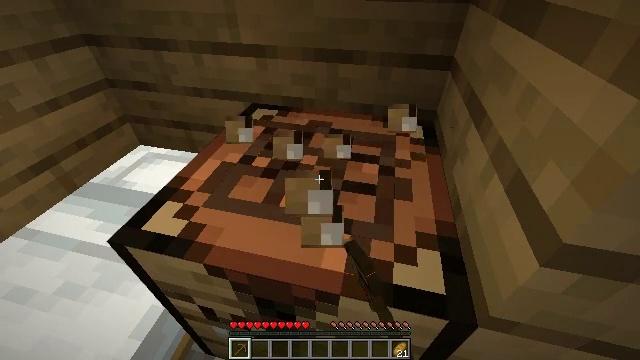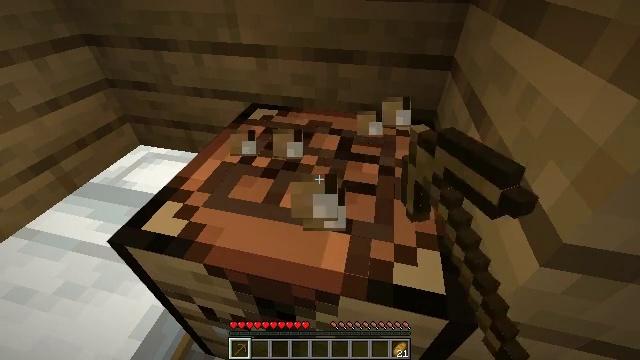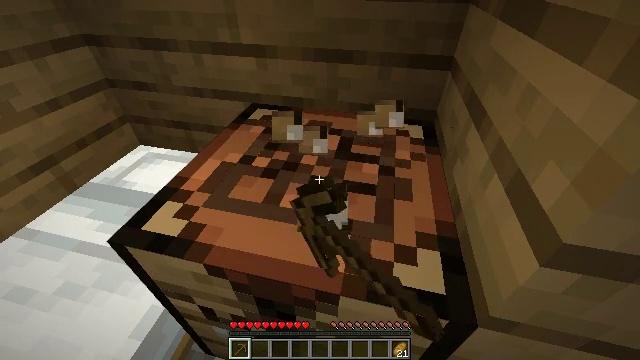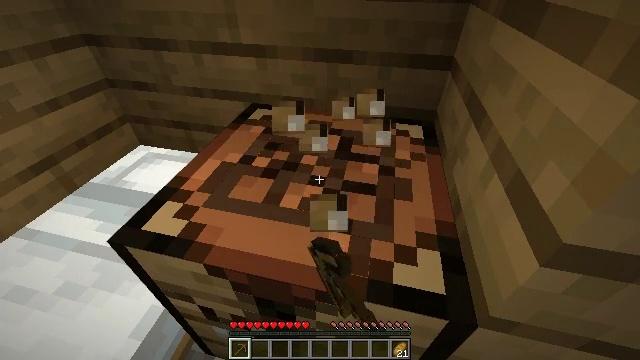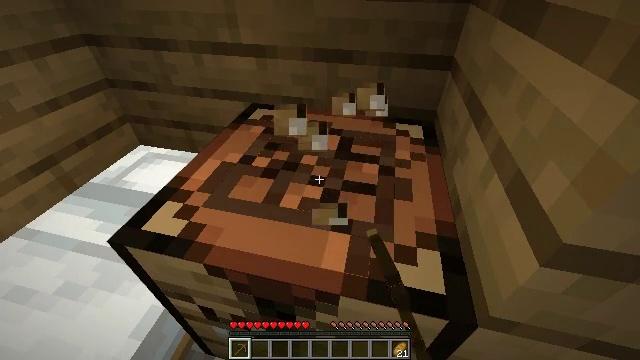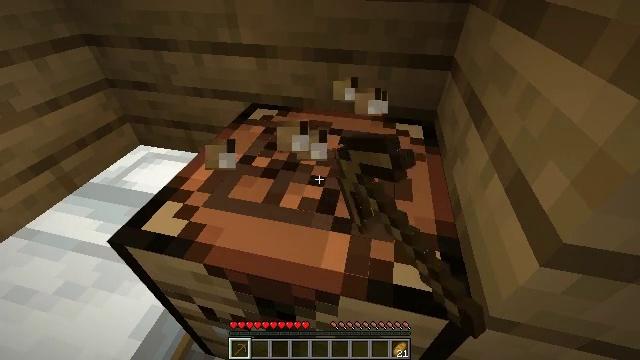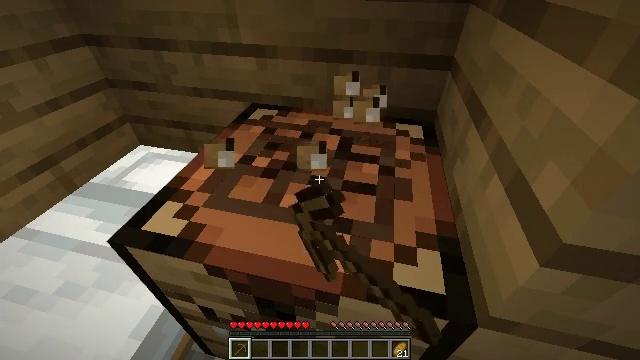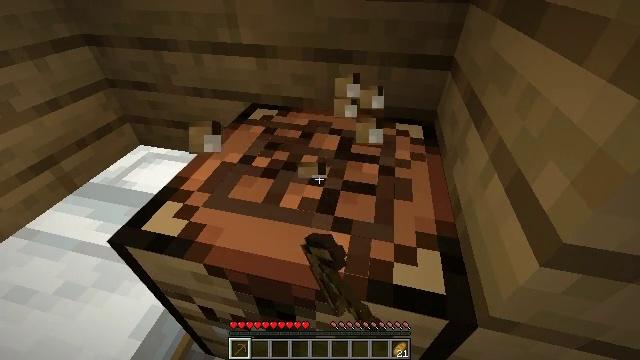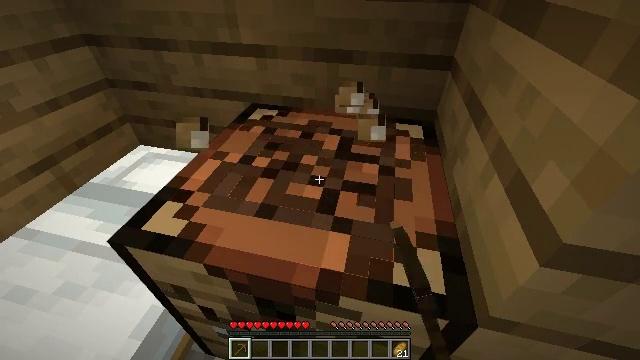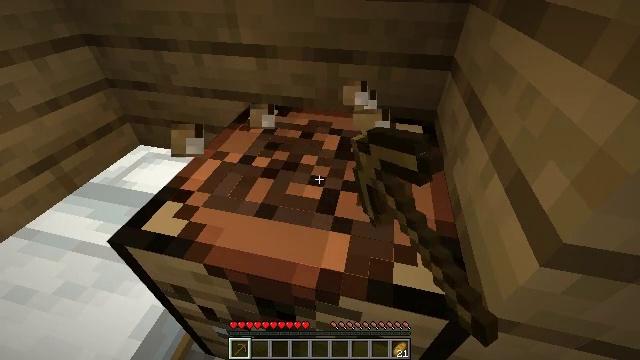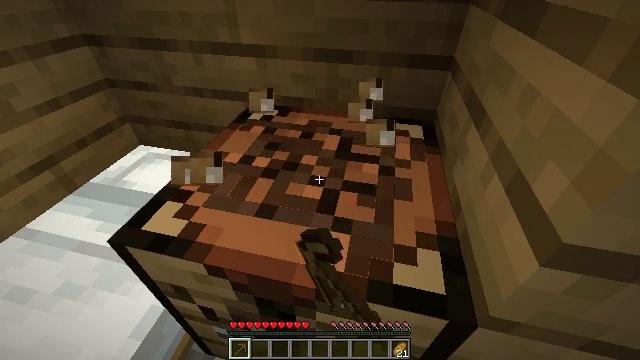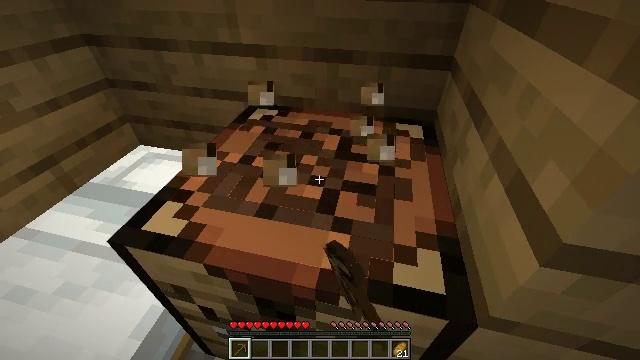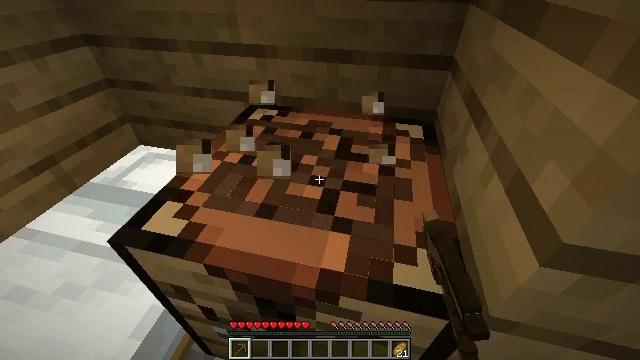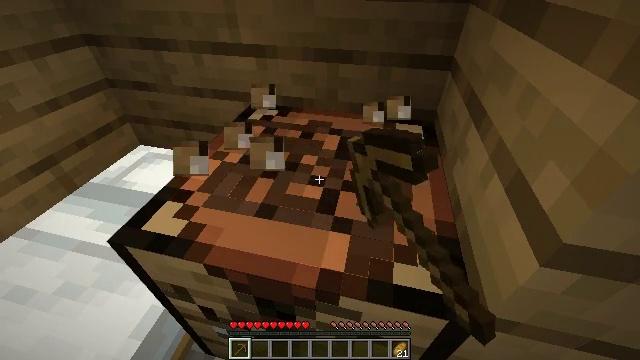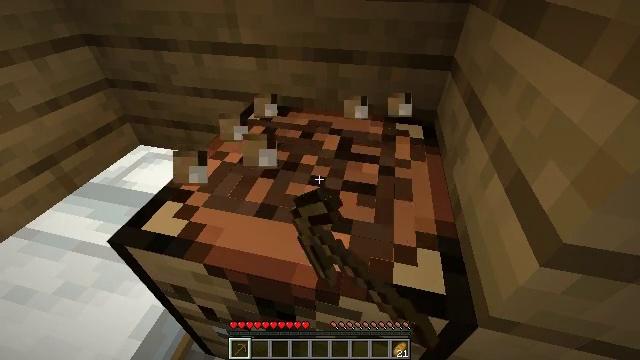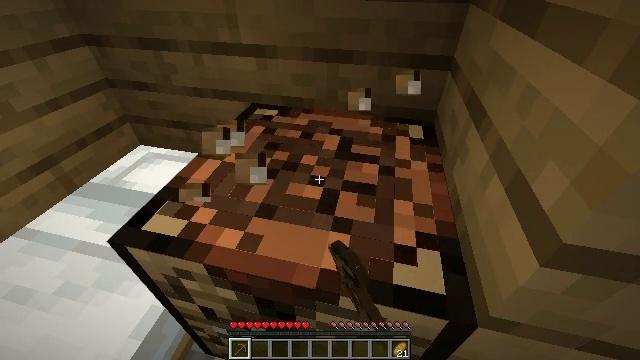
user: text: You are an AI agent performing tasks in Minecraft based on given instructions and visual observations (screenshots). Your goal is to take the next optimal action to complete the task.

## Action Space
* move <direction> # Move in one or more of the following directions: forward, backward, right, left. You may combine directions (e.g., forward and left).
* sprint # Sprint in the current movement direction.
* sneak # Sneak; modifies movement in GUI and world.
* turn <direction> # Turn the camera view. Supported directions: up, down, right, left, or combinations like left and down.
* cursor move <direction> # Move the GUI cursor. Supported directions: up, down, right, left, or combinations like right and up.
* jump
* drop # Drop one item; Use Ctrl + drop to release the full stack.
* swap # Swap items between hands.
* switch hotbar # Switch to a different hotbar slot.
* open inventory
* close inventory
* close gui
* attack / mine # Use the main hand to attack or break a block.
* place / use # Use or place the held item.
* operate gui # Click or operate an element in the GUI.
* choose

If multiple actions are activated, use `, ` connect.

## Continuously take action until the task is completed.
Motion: motion action
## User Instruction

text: Get the crafting table into the inventory.
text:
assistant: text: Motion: attack / mine
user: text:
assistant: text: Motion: attack / mine
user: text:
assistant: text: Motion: attack / mine
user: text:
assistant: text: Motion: attack / mine
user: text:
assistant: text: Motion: attack / mine
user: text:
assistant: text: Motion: attack / mine
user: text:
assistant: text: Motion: attack / mine
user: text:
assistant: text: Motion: attack / mine
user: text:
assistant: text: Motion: attack / mine
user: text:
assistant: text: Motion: attack / mine
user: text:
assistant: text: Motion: attack / mine
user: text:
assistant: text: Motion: attack / mine
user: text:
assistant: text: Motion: attack / mine
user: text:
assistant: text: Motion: attack / mine
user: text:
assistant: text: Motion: attack / mine
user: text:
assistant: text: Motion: attack / mine
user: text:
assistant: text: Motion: attack / mine
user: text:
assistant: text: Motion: attack / mine
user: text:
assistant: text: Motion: attack / mine
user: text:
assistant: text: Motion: attack / mine
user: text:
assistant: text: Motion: attack / mine
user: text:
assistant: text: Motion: attack / mine
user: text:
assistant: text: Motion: attack / mine
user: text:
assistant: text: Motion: attack / mine
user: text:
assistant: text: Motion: attack / mine
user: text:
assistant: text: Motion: turn left and down, attack / mine
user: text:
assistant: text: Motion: turn left and down, attack / mine
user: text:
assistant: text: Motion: attack / mine